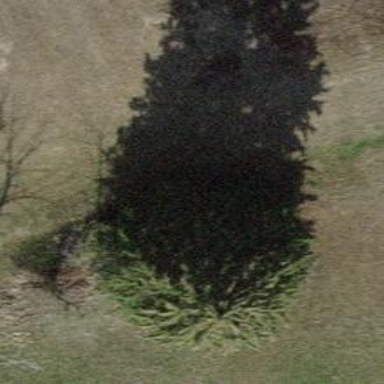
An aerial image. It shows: Evergreen tree with needle-leaved leaves.